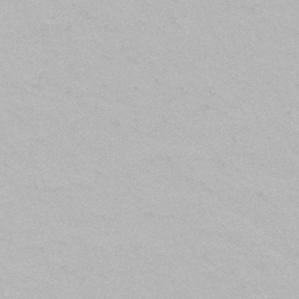
Label: frost